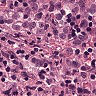
Metastatic tissue present: yes